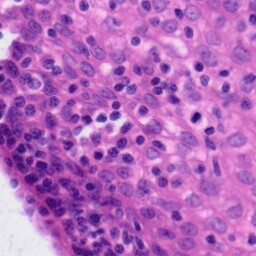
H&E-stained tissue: Tonsil